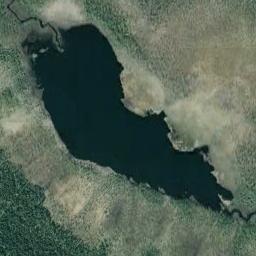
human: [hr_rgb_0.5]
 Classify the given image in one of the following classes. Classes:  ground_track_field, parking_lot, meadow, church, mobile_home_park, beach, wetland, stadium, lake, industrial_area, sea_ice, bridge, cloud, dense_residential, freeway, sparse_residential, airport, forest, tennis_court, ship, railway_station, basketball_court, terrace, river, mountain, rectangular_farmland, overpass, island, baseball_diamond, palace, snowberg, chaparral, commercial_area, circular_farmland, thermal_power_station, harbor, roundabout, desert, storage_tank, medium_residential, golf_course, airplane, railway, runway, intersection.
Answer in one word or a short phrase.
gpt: lake